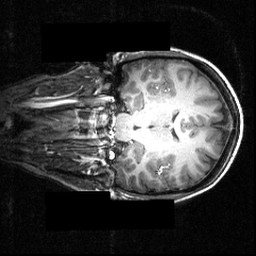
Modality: T1w
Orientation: coronal
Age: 20
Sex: female
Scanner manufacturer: siemens
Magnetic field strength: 3.951 T
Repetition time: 1.5 s
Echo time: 0.00335 s